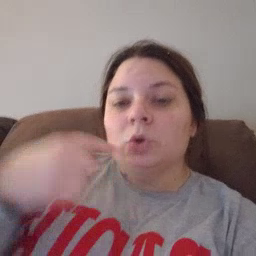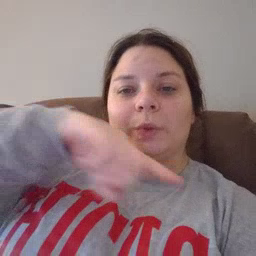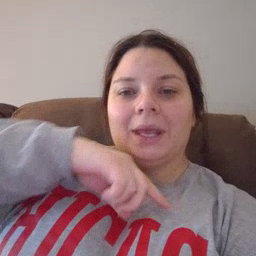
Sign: weus